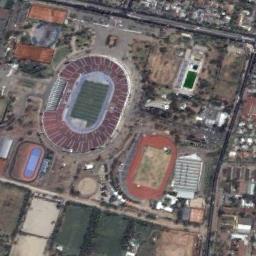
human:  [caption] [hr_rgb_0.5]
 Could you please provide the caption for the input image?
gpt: The stadium is on the bare land next to some buildings and trees .

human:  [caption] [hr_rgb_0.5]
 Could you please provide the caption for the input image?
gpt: Many buildings are next to the stadium .

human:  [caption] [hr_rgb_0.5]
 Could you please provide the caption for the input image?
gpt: The oval gym is surrounded in the middle of the residential area with some vegetation next to it .

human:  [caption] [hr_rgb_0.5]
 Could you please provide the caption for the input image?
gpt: This rectangular stadium has dense residential areas on one side .

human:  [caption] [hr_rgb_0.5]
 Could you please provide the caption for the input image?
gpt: There are some buildings around the stadium .